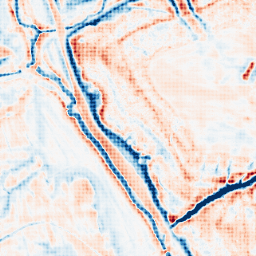
Category: edge_preserving
Decomposition family: bilateral
Decomposition parameters: d: 21
sigma_color: 50
sigma_space: 150
Upsampling method: sinc_hamming
Upsampling parameters: scale: 8
kernel_size: 8
Upsampling scale: 8